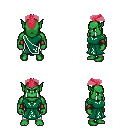
a pixel art fantasy rpg character, male body template, orc, green skin, sash dress, white pants, ruby red short mohawk hairstyle, cloth bracers, four views (front, back, left, right), 2x2 character sprite sheet, small pixel art, hard edges, no anti-aliasing